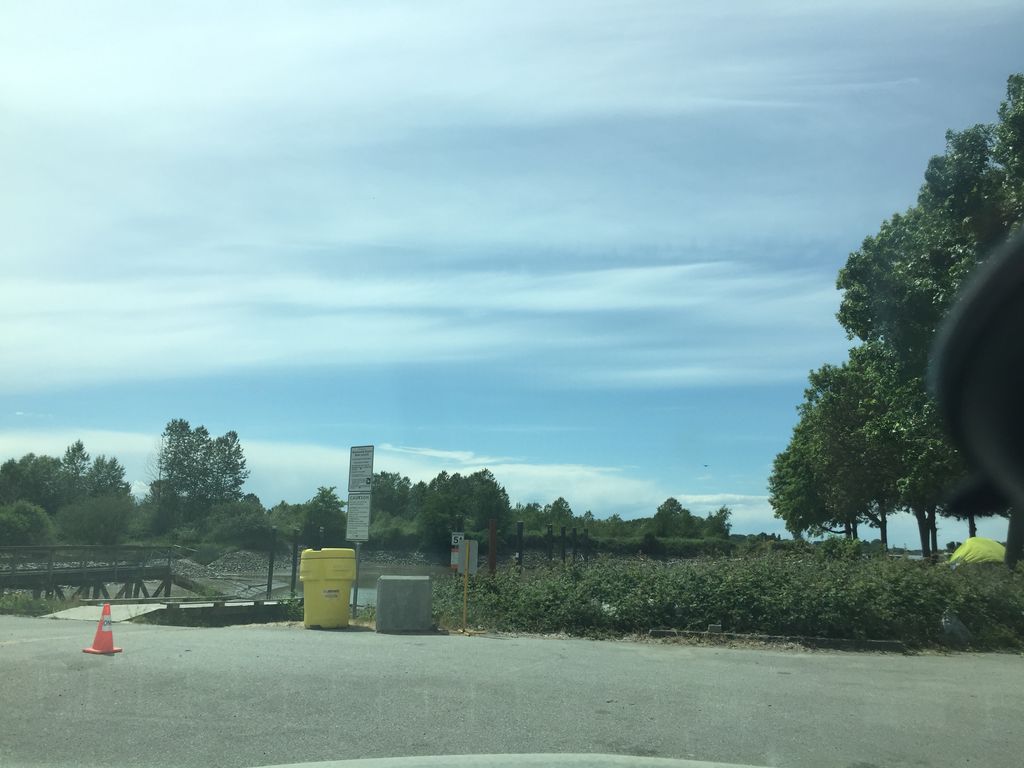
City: vancouver